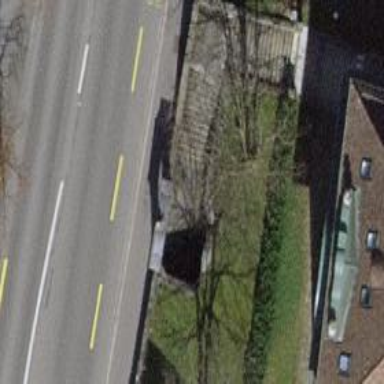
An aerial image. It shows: Entrance with barrier.